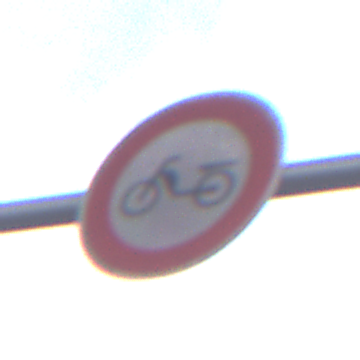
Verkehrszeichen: VerbotMofas
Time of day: MorningAfternoon
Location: Outdoor (Suburban)
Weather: PartlyCloudy
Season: NotSpecified
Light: Natural